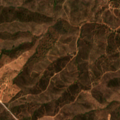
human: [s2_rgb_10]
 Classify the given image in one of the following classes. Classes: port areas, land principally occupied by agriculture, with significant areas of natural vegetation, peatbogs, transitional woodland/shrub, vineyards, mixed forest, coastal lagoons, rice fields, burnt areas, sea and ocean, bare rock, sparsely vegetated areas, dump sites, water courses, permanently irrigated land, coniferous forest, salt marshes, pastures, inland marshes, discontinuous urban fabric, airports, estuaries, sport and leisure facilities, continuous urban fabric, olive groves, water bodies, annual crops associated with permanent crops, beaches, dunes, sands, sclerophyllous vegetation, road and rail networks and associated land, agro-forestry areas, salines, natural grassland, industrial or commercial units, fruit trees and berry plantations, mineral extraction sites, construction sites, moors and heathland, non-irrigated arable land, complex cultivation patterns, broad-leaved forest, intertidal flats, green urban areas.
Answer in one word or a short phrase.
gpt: broad-leaved forest, transitional woodland/shrub